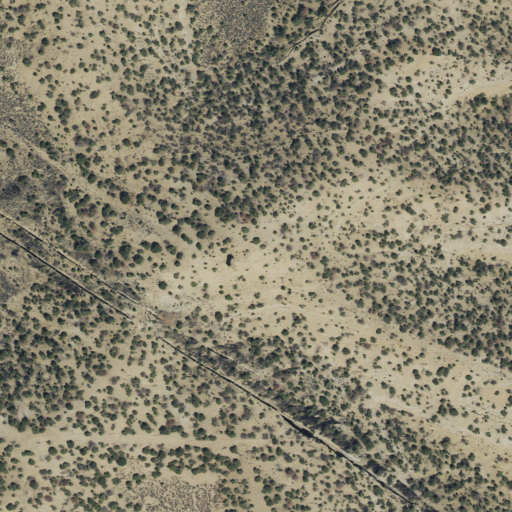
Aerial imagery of mountain in Utah named Thimble Rock containing evergreen forest and shrub